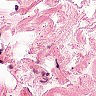
Metastatic tissue present: no